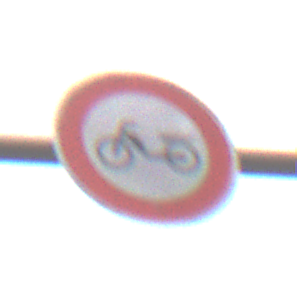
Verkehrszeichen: VerbotMofas
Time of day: Midday
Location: Outdoor (Nature)
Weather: Overcast
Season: NotSpecified
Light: Natural